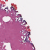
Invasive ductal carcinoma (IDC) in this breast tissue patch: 0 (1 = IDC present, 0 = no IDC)